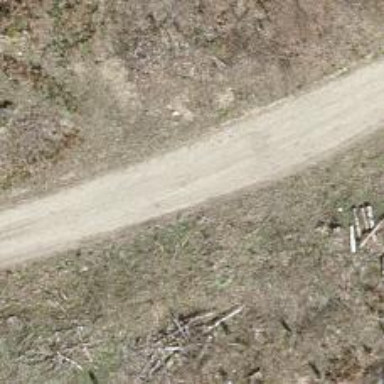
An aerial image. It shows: Gravel track with grade 2 quality.